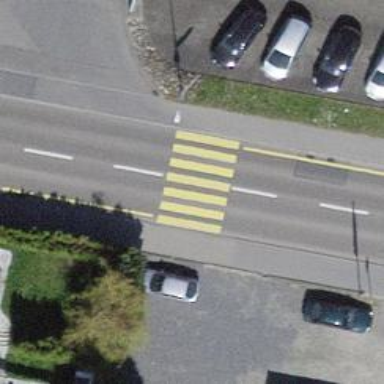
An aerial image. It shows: Kerb barrier.